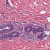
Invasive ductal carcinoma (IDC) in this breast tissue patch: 0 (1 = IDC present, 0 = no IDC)